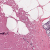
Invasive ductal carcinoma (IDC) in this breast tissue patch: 0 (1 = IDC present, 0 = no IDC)